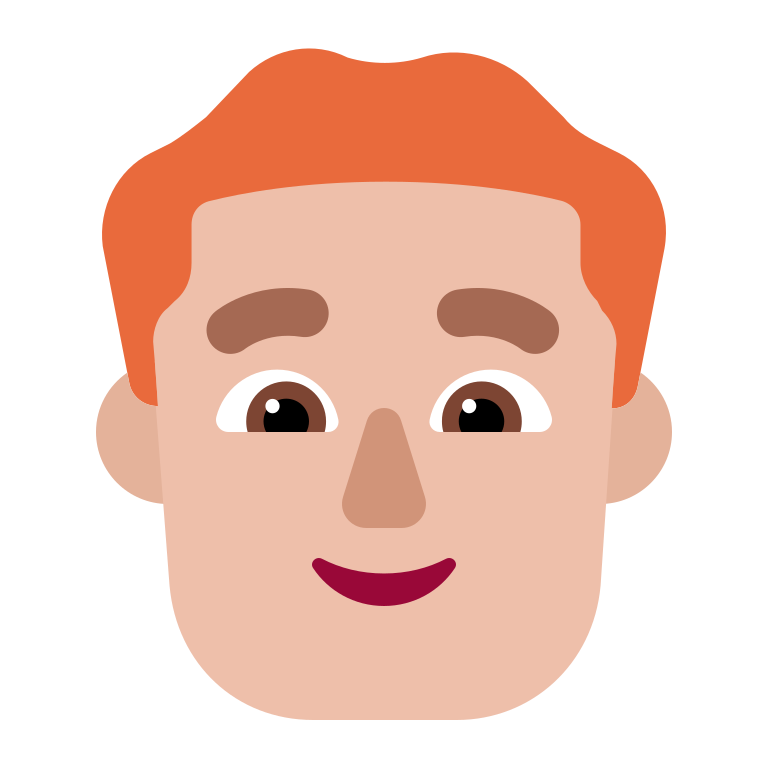
man red hair flat  light